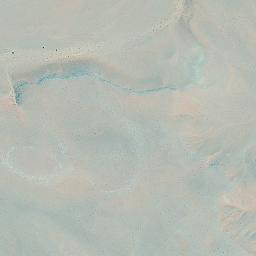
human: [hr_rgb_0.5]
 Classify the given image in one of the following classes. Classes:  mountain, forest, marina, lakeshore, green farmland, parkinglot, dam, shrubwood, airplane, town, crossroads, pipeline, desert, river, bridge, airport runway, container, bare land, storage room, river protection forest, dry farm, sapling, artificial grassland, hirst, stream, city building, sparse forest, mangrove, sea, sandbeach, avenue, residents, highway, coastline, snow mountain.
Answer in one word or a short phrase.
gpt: desert